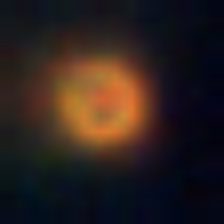
Taxon: NanoPlankton
Group: Other